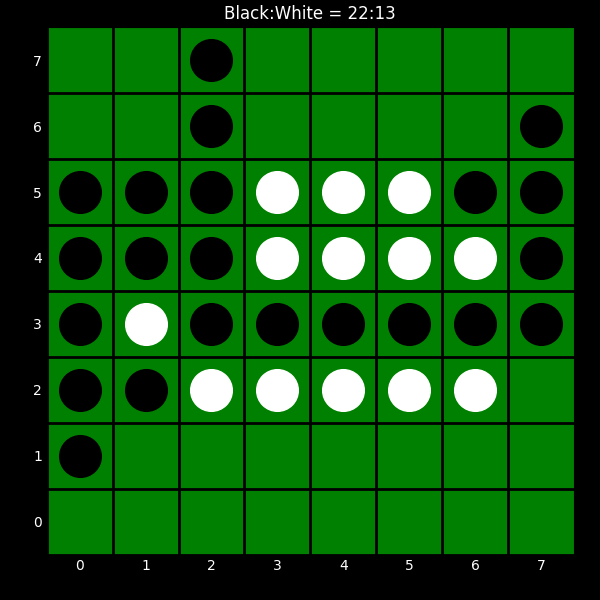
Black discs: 22
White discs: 13